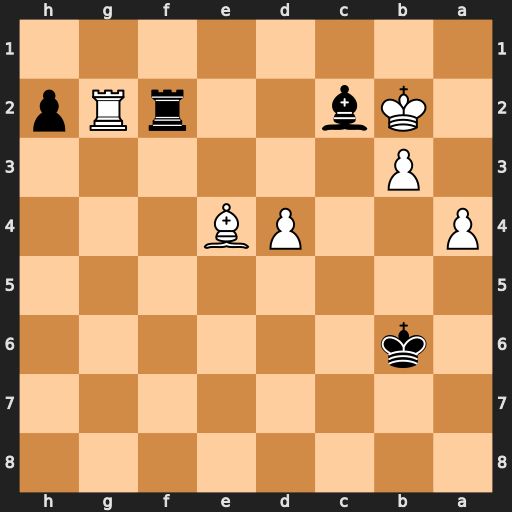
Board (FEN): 8/8/1k6/8/P2PB3/1P6/1Kb2rRp/8
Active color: b
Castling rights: -
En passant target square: -
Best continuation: Bxe4+ Rxf2 h1=Q